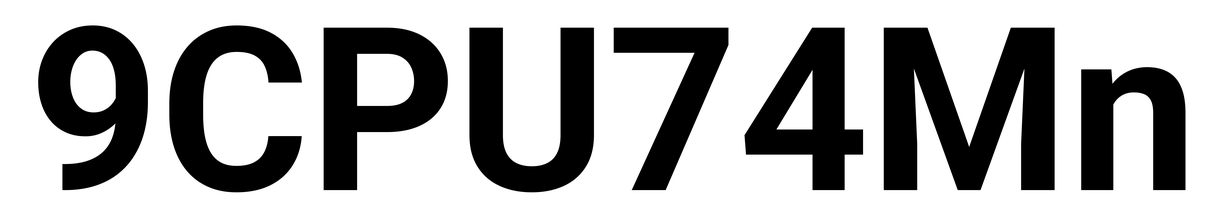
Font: Roboto_Bold